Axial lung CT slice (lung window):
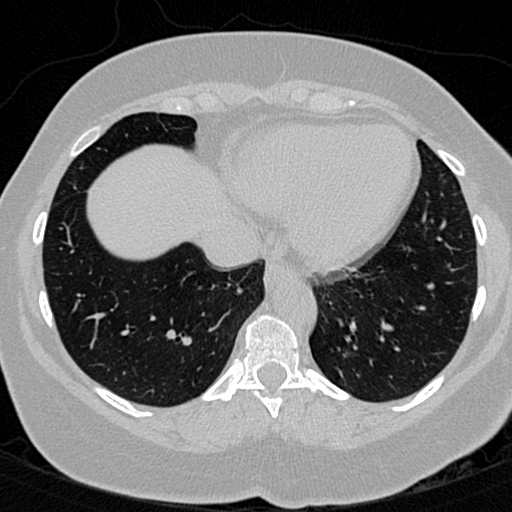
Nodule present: no